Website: ulta-beauty
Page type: customer-info-address
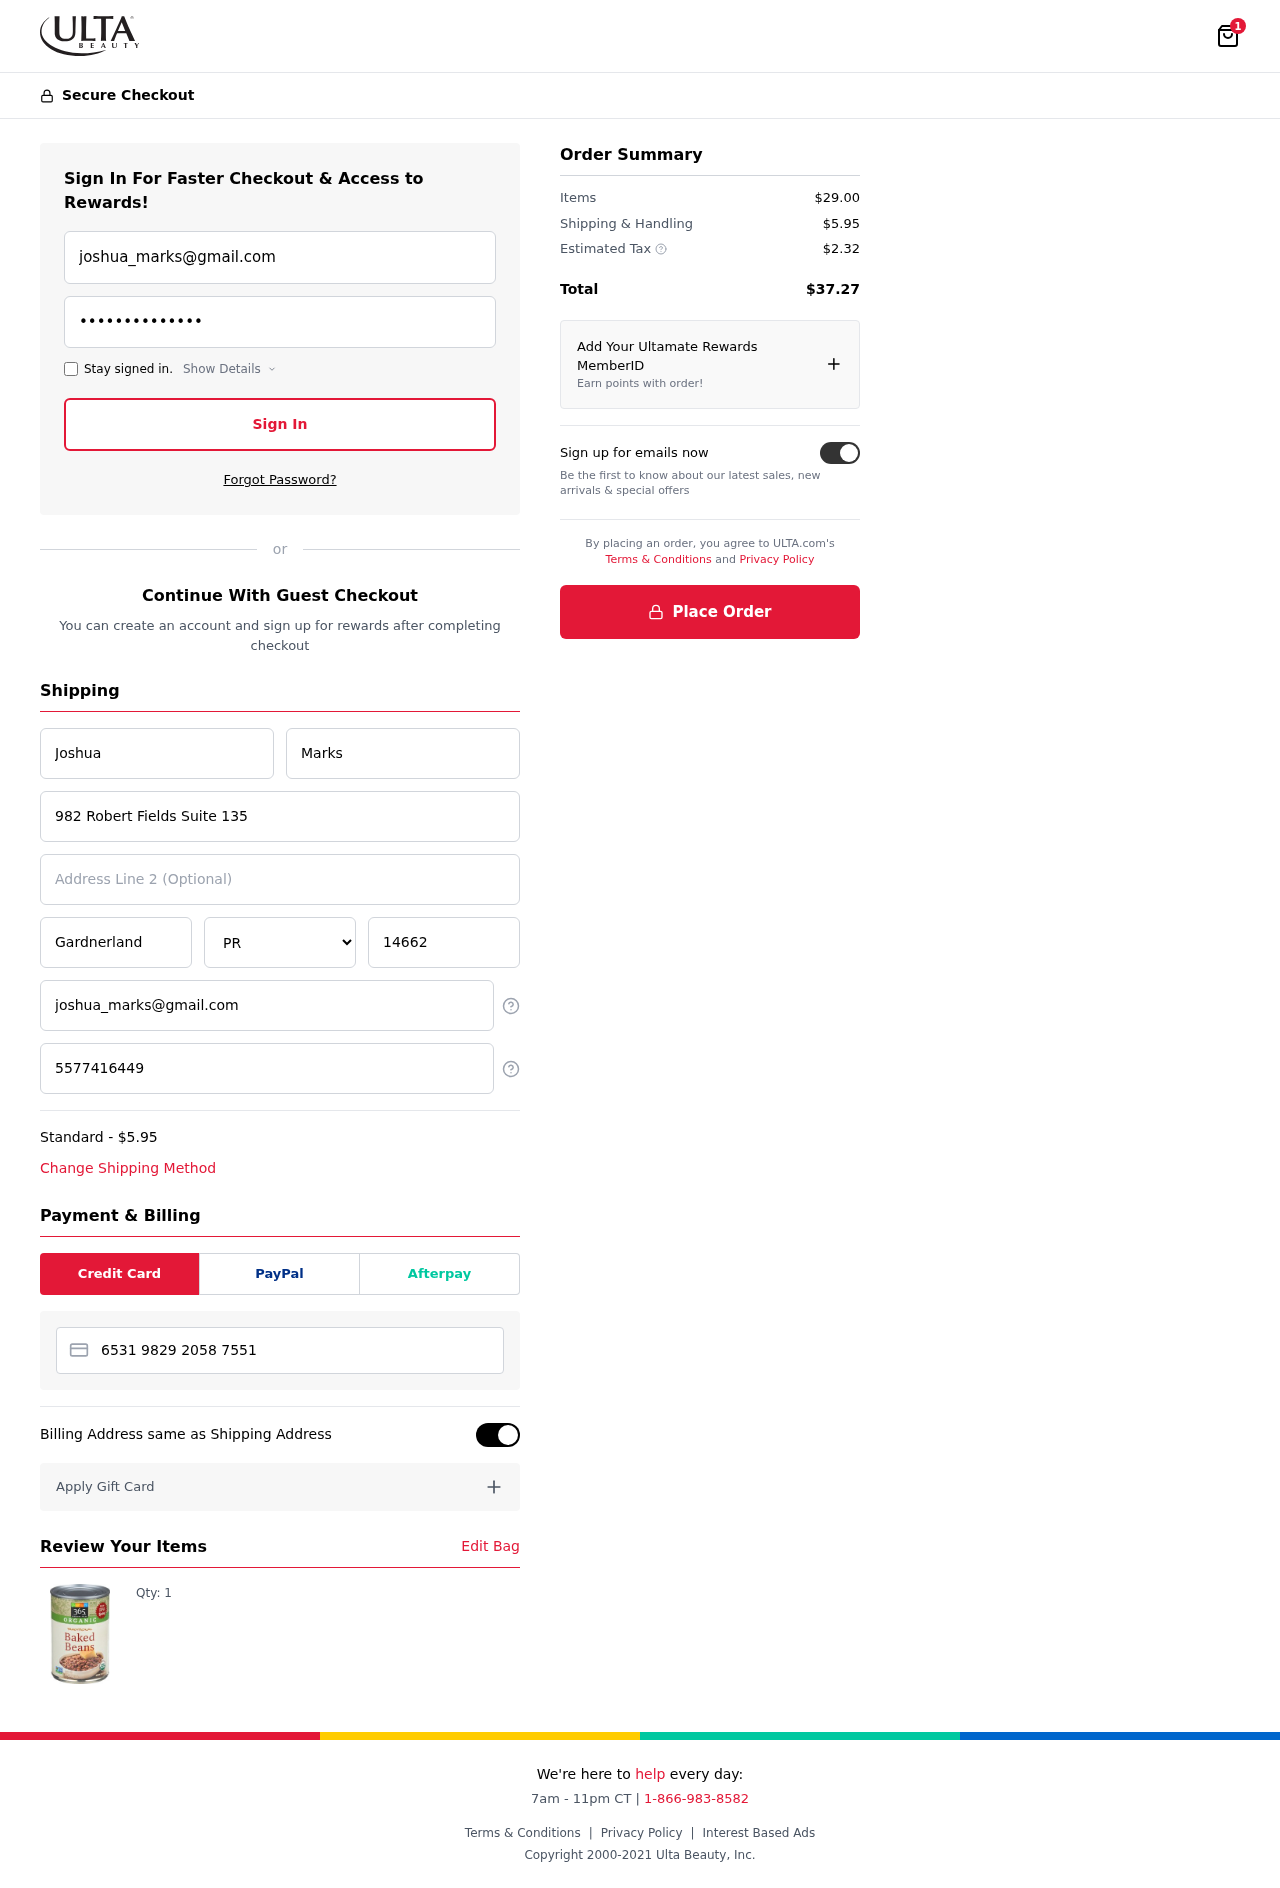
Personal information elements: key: PII_CARD_NUMBER
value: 6531 9829 2058 7551
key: PII_CITY
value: Gardnerland
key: PII_EMAIL
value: joshua_marks@gmail.com
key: PII_FIRSTNAME
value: Joshua
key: PII_LASTNAME
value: Marks
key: PII_PHONE
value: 5577416449
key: PII_POSTCODE
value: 14662
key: PII_STATE
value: PR
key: PII_STREET
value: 982 Robert Fields Suite 135
Product elements: key: PRODUCT1_QUANTITY
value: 1
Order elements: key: ORDER_NUM_ITEMS
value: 1
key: ORDER_SHIPPING_COST
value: $5.95
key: ORDER_ITEMS_TOTAL
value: $29.00
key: ORDER_SHIPPING_COST2
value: $5.95
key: ORDER_TAX
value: $2.32
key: ORDER_TOTAL
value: $37.27